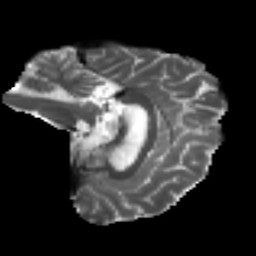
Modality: T2w
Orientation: sagittal
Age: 36
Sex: female
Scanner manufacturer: ge
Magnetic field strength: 3 T
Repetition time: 7.8 s
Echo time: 0.0606 s